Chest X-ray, PA view. Patient: 83 years old, sex F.
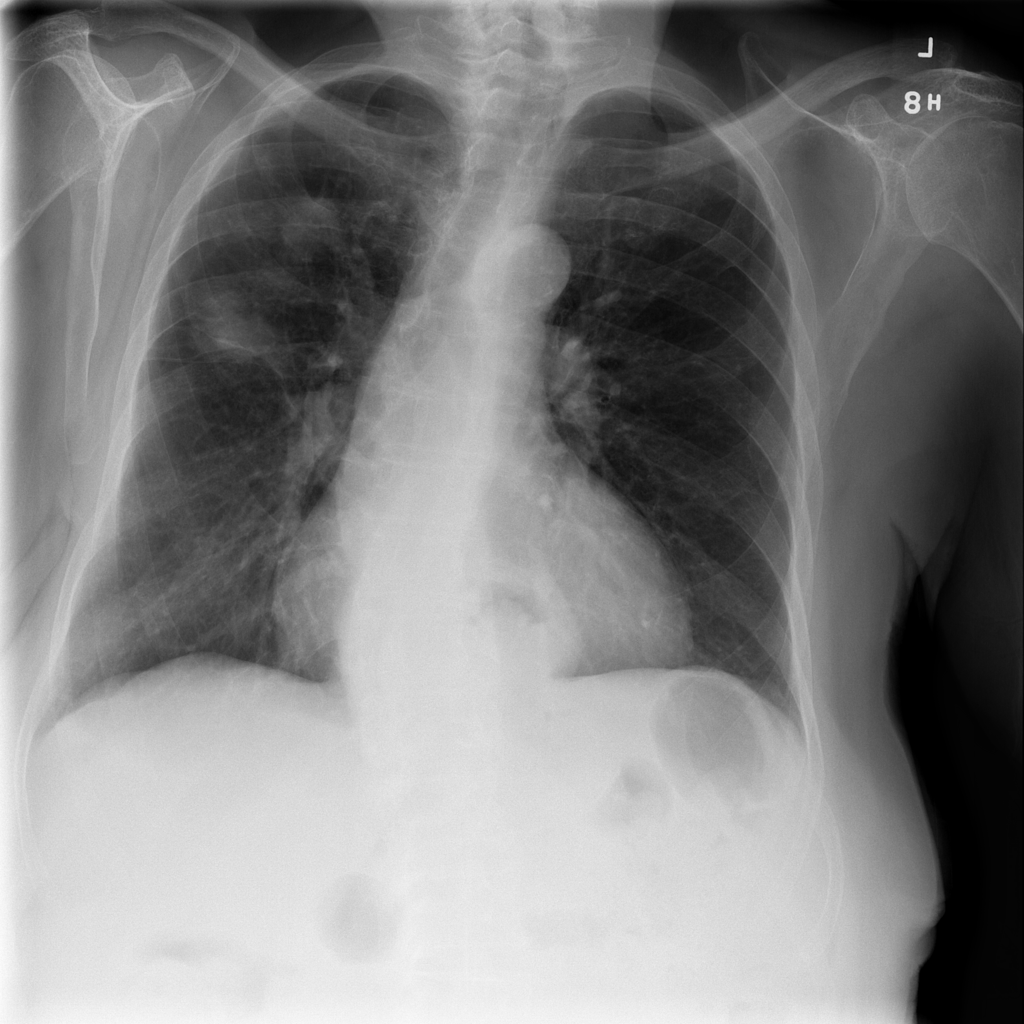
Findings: No Finding